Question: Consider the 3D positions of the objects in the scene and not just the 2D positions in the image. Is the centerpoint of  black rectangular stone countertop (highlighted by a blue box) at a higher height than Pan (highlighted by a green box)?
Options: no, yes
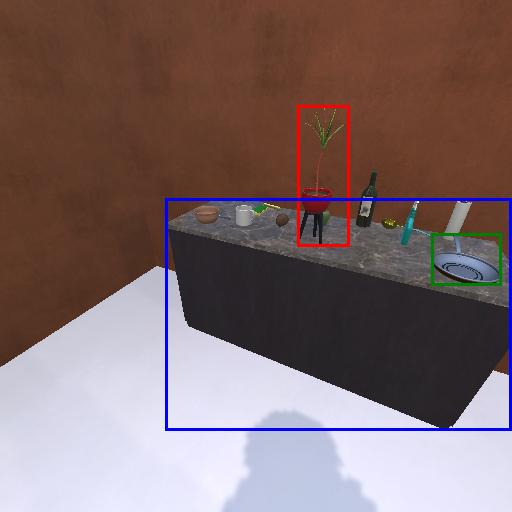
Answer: no